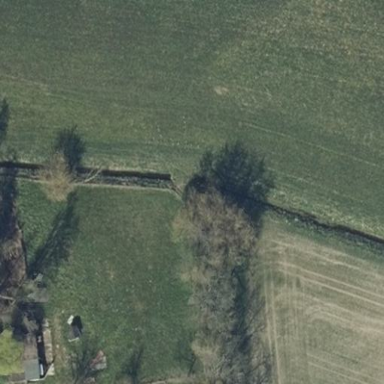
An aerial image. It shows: Farmyard area.